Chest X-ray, AP view. Patient: 60 years old, sex M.
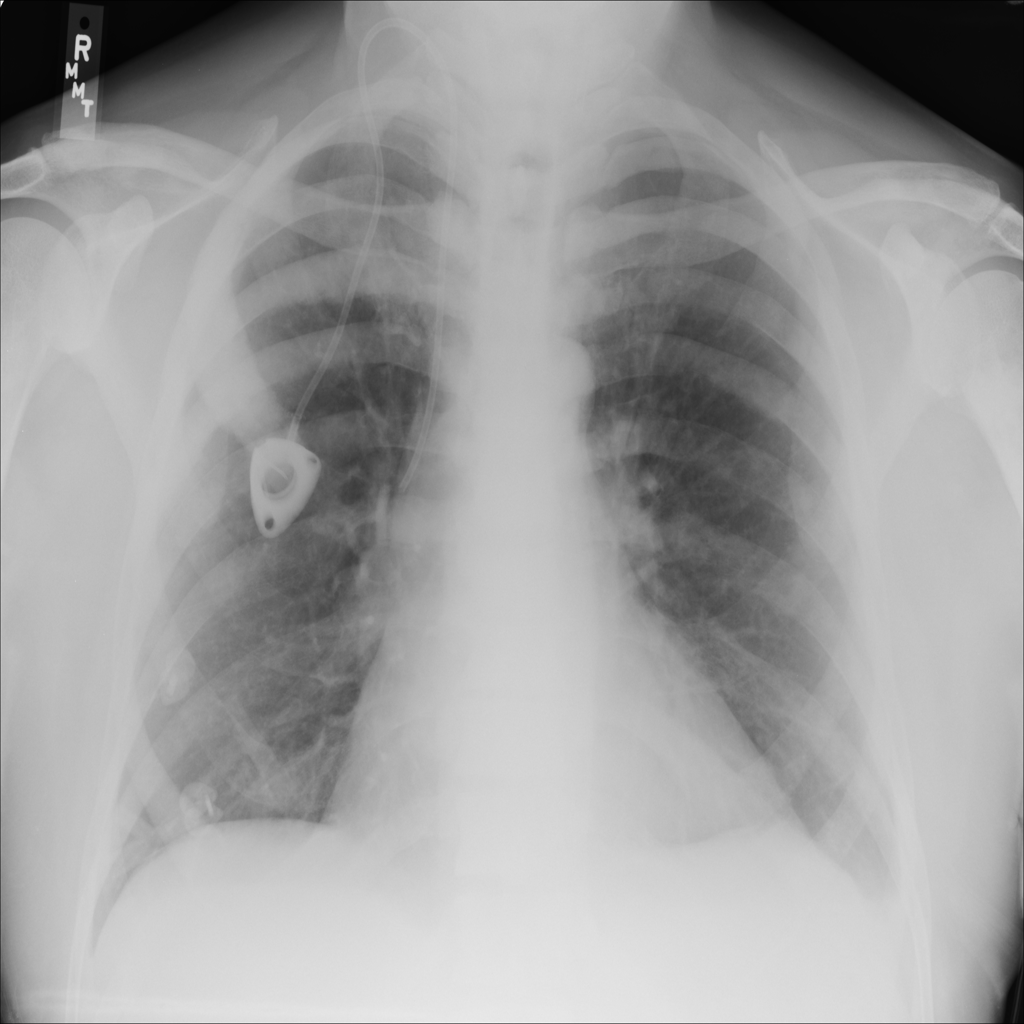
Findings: No Finding